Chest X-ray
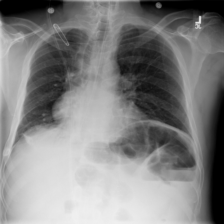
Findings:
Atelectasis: positive
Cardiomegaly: negative
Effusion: negative
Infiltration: negative
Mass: negative
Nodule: negative
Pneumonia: negative
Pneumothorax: negative
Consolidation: positive
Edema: negative
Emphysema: negative
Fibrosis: negative
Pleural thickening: negative
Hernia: negative